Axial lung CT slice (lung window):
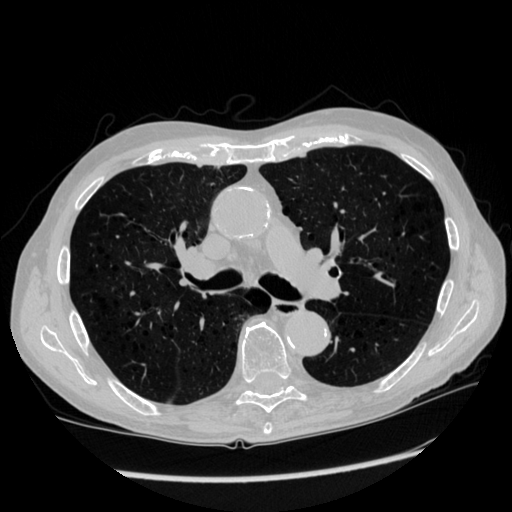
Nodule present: no